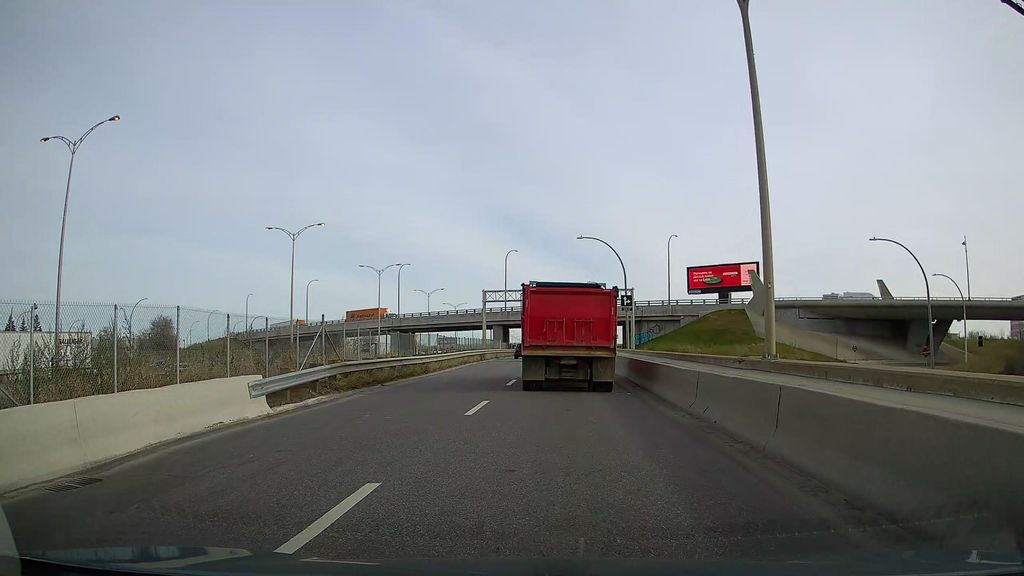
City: montreal